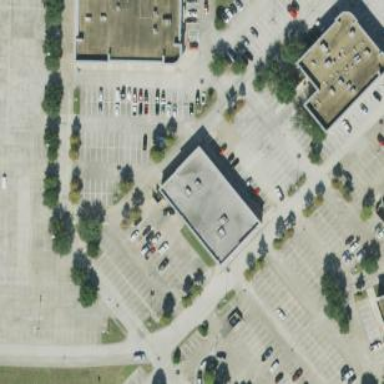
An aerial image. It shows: Retail building.